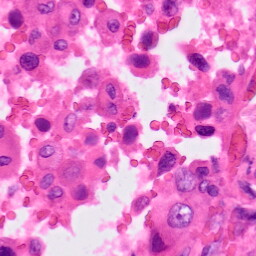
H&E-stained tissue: Lung